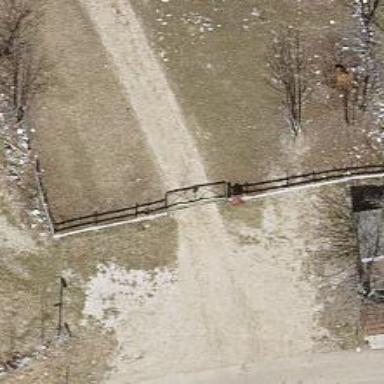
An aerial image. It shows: Gate.